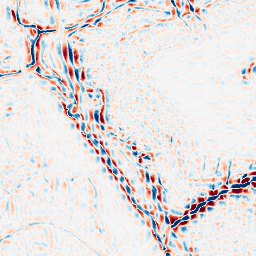
Category: wavelet
Decomposition family: wavelet_biorthogonal
Decomposition parameters: wavelet: bior4.4
level: 3
Upsampling method: sinc_hamming
Upsampling parameters: scale: 2
kernel_size: 16
Upsampling scale: 2